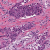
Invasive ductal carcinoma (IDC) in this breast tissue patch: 0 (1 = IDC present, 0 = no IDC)